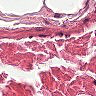
Metastatic tissue present: no